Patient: sex F, age 44
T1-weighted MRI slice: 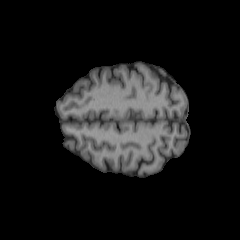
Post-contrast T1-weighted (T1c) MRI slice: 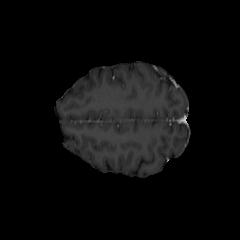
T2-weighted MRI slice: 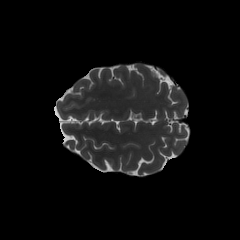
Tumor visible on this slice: no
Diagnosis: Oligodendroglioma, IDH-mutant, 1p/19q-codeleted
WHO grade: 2